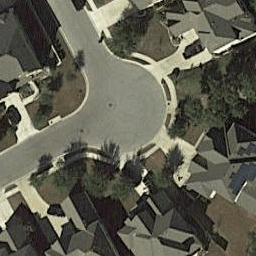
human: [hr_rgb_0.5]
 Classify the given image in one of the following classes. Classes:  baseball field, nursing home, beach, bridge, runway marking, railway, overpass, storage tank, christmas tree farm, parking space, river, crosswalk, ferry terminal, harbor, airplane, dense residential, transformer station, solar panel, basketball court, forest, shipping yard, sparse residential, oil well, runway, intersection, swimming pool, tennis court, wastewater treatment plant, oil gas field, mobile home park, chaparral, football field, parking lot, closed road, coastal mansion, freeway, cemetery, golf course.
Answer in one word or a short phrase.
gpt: closed road